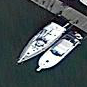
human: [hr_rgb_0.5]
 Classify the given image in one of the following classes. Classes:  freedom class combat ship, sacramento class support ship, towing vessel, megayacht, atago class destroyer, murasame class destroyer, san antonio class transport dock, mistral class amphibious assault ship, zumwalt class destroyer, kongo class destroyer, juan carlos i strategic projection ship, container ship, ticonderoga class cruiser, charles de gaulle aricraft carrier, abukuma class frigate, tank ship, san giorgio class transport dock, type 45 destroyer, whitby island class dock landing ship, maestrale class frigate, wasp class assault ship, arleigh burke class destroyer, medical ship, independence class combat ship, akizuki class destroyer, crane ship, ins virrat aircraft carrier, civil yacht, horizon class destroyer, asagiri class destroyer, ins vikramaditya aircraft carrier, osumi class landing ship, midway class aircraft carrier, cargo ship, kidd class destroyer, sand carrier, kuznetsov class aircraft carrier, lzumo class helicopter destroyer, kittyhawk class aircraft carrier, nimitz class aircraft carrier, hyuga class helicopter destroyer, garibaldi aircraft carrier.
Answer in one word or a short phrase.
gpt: Civil yacht